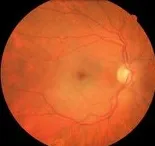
Colour fundus photograph (right) showing the classic cherry red spot appearance of CRAO.
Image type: ophthalmic_imaging (fundus_photograph)